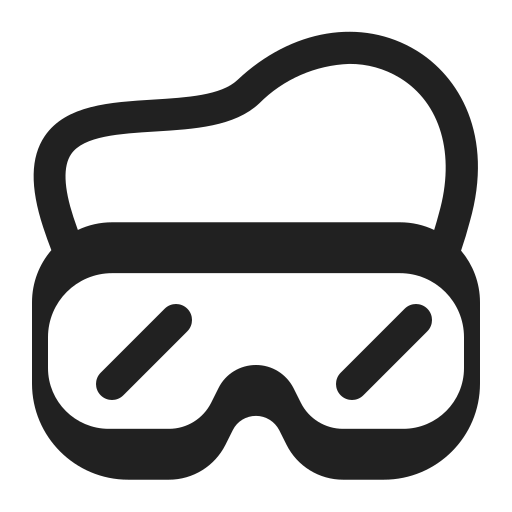
goggles high contrast